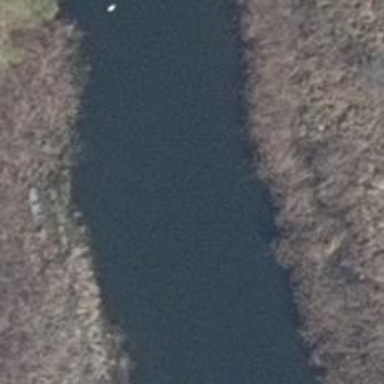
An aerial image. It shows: Canal.